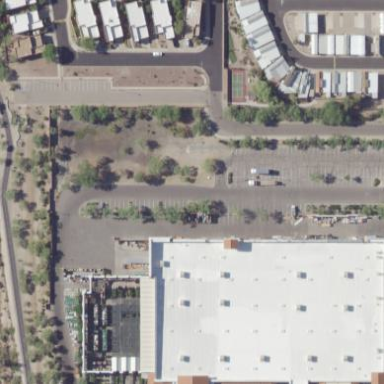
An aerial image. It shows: Parking area with surface.